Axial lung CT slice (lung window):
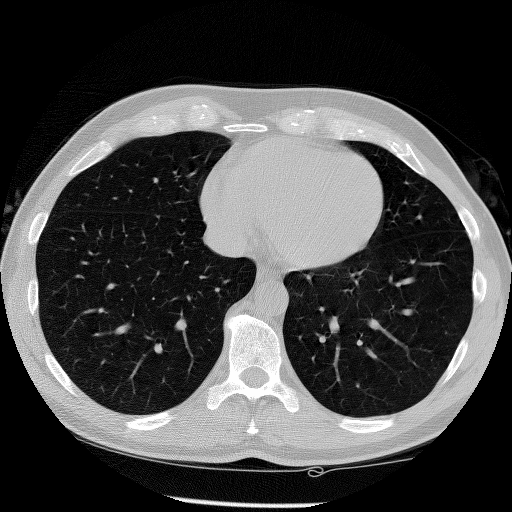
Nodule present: no